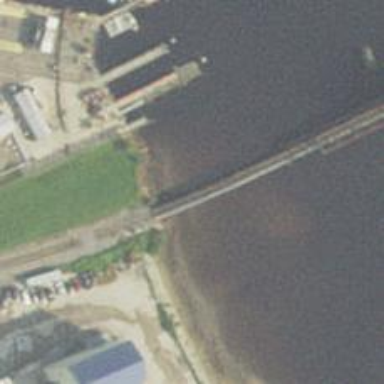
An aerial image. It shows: Lift bridge for railways.